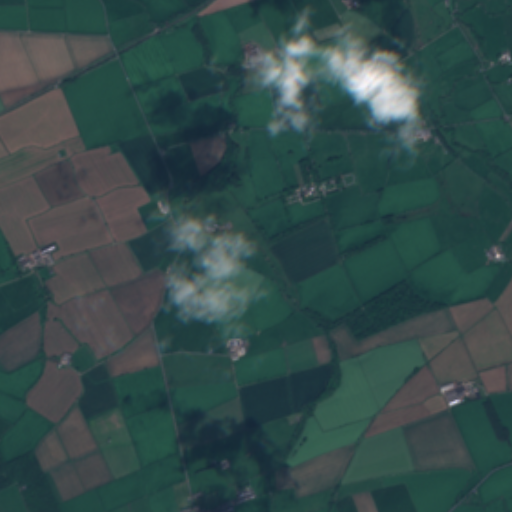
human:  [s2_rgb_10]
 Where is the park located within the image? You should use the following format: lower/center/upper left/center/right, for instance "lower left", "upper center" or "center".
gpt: The park is located in the lower center of the image.
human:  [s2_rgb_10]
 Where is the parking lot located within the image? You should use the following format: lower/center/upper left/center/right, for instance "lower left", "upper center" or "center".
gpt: The parking lot is located in the lower right of the image.
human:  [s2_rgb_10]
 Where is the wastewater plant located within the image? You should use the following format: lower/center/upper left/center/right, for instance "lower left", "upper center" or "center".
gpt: The wastewater plant is located in the lower center of the image.
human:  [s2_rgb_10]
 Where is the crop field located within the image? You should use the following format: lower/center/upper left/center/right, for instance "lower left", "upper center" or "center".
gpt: There is no crop field in the image.